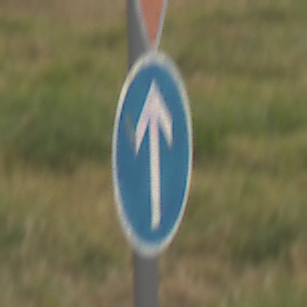
Verkehrszeichen: VorgeschriebeneFahrtrichtungGeradeaus
Zusatzzeichen oben: VorfahrtGewaehren
Umgebung: Outdoor, Nature
Tageszeit: MorningAfternoon
Wetter: Overcast
Licht: Natural
Jahreszeit: NotSpecified
Kontrast: LowContrast